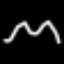
Label: squiggle